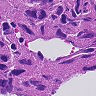
Metastatic tissue present: yes